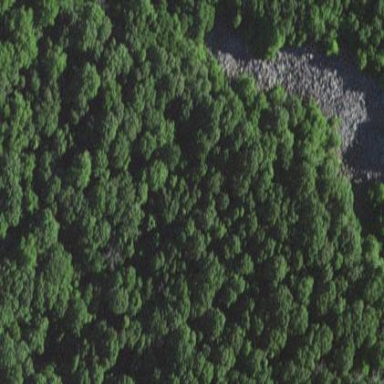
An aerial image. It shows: Natural scree.